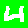
Digit: 4